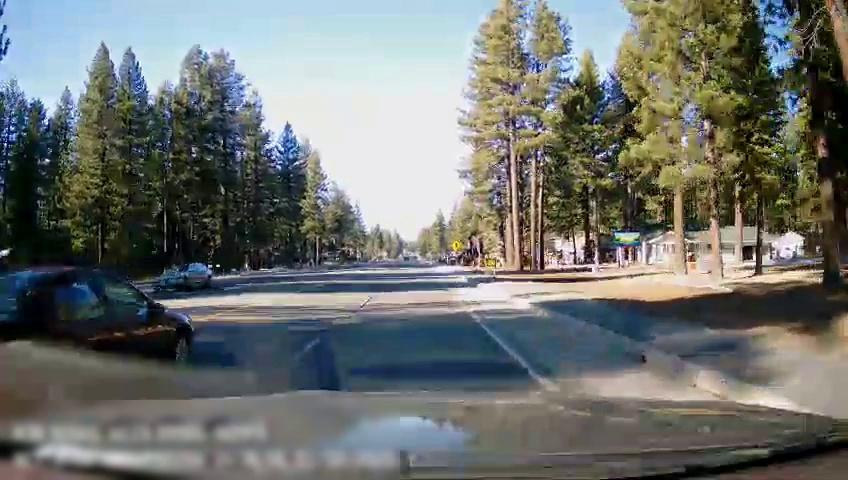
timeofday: Day
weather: Sunny
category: Drivable Space
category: Vehicles | Car
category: Vehicles | Car
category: Lanes | Opposite Lane
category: Lanes | Current Lane
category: Lanes | Current Lane
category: Lanes | Current Lane
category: Traffic | Signs
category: Traffic | Signs